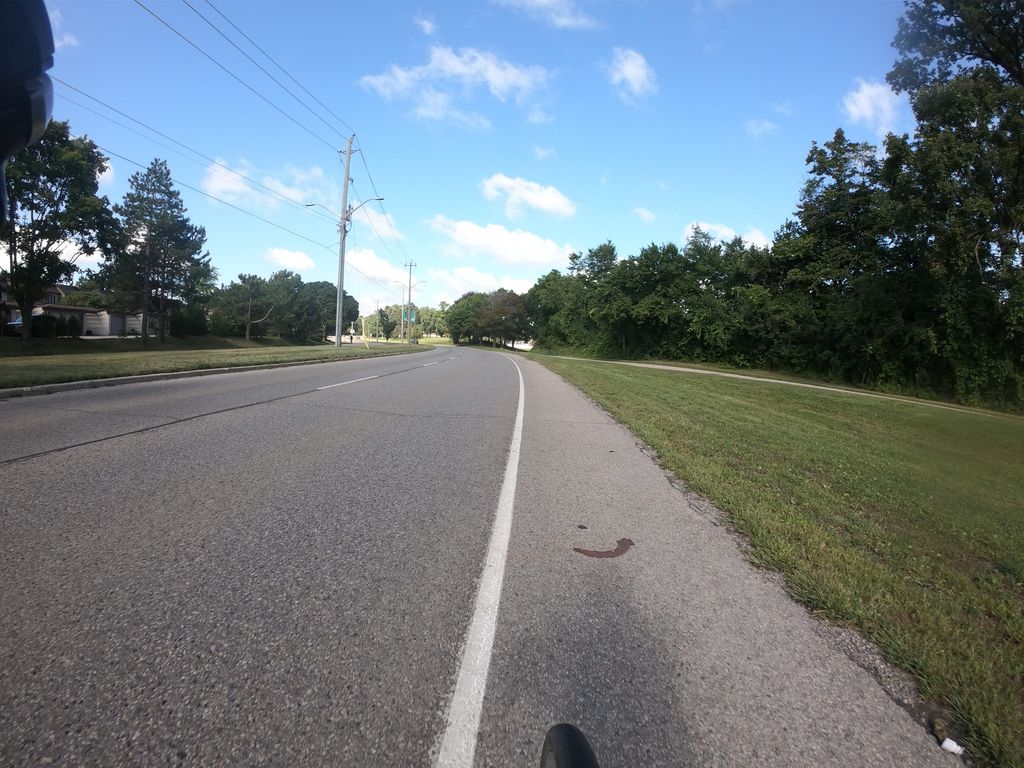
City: kitchener-waterloo